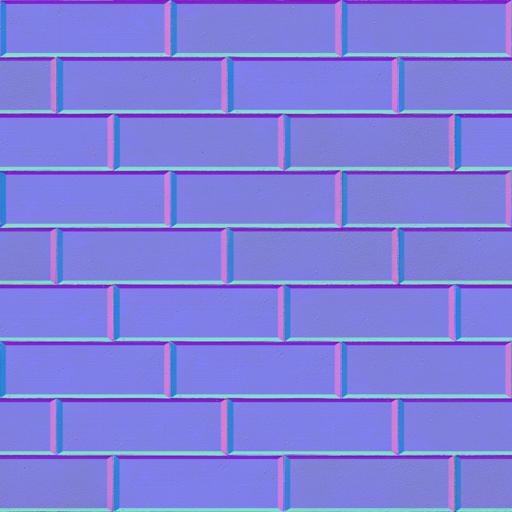
brick bricks stone wall